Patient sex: F
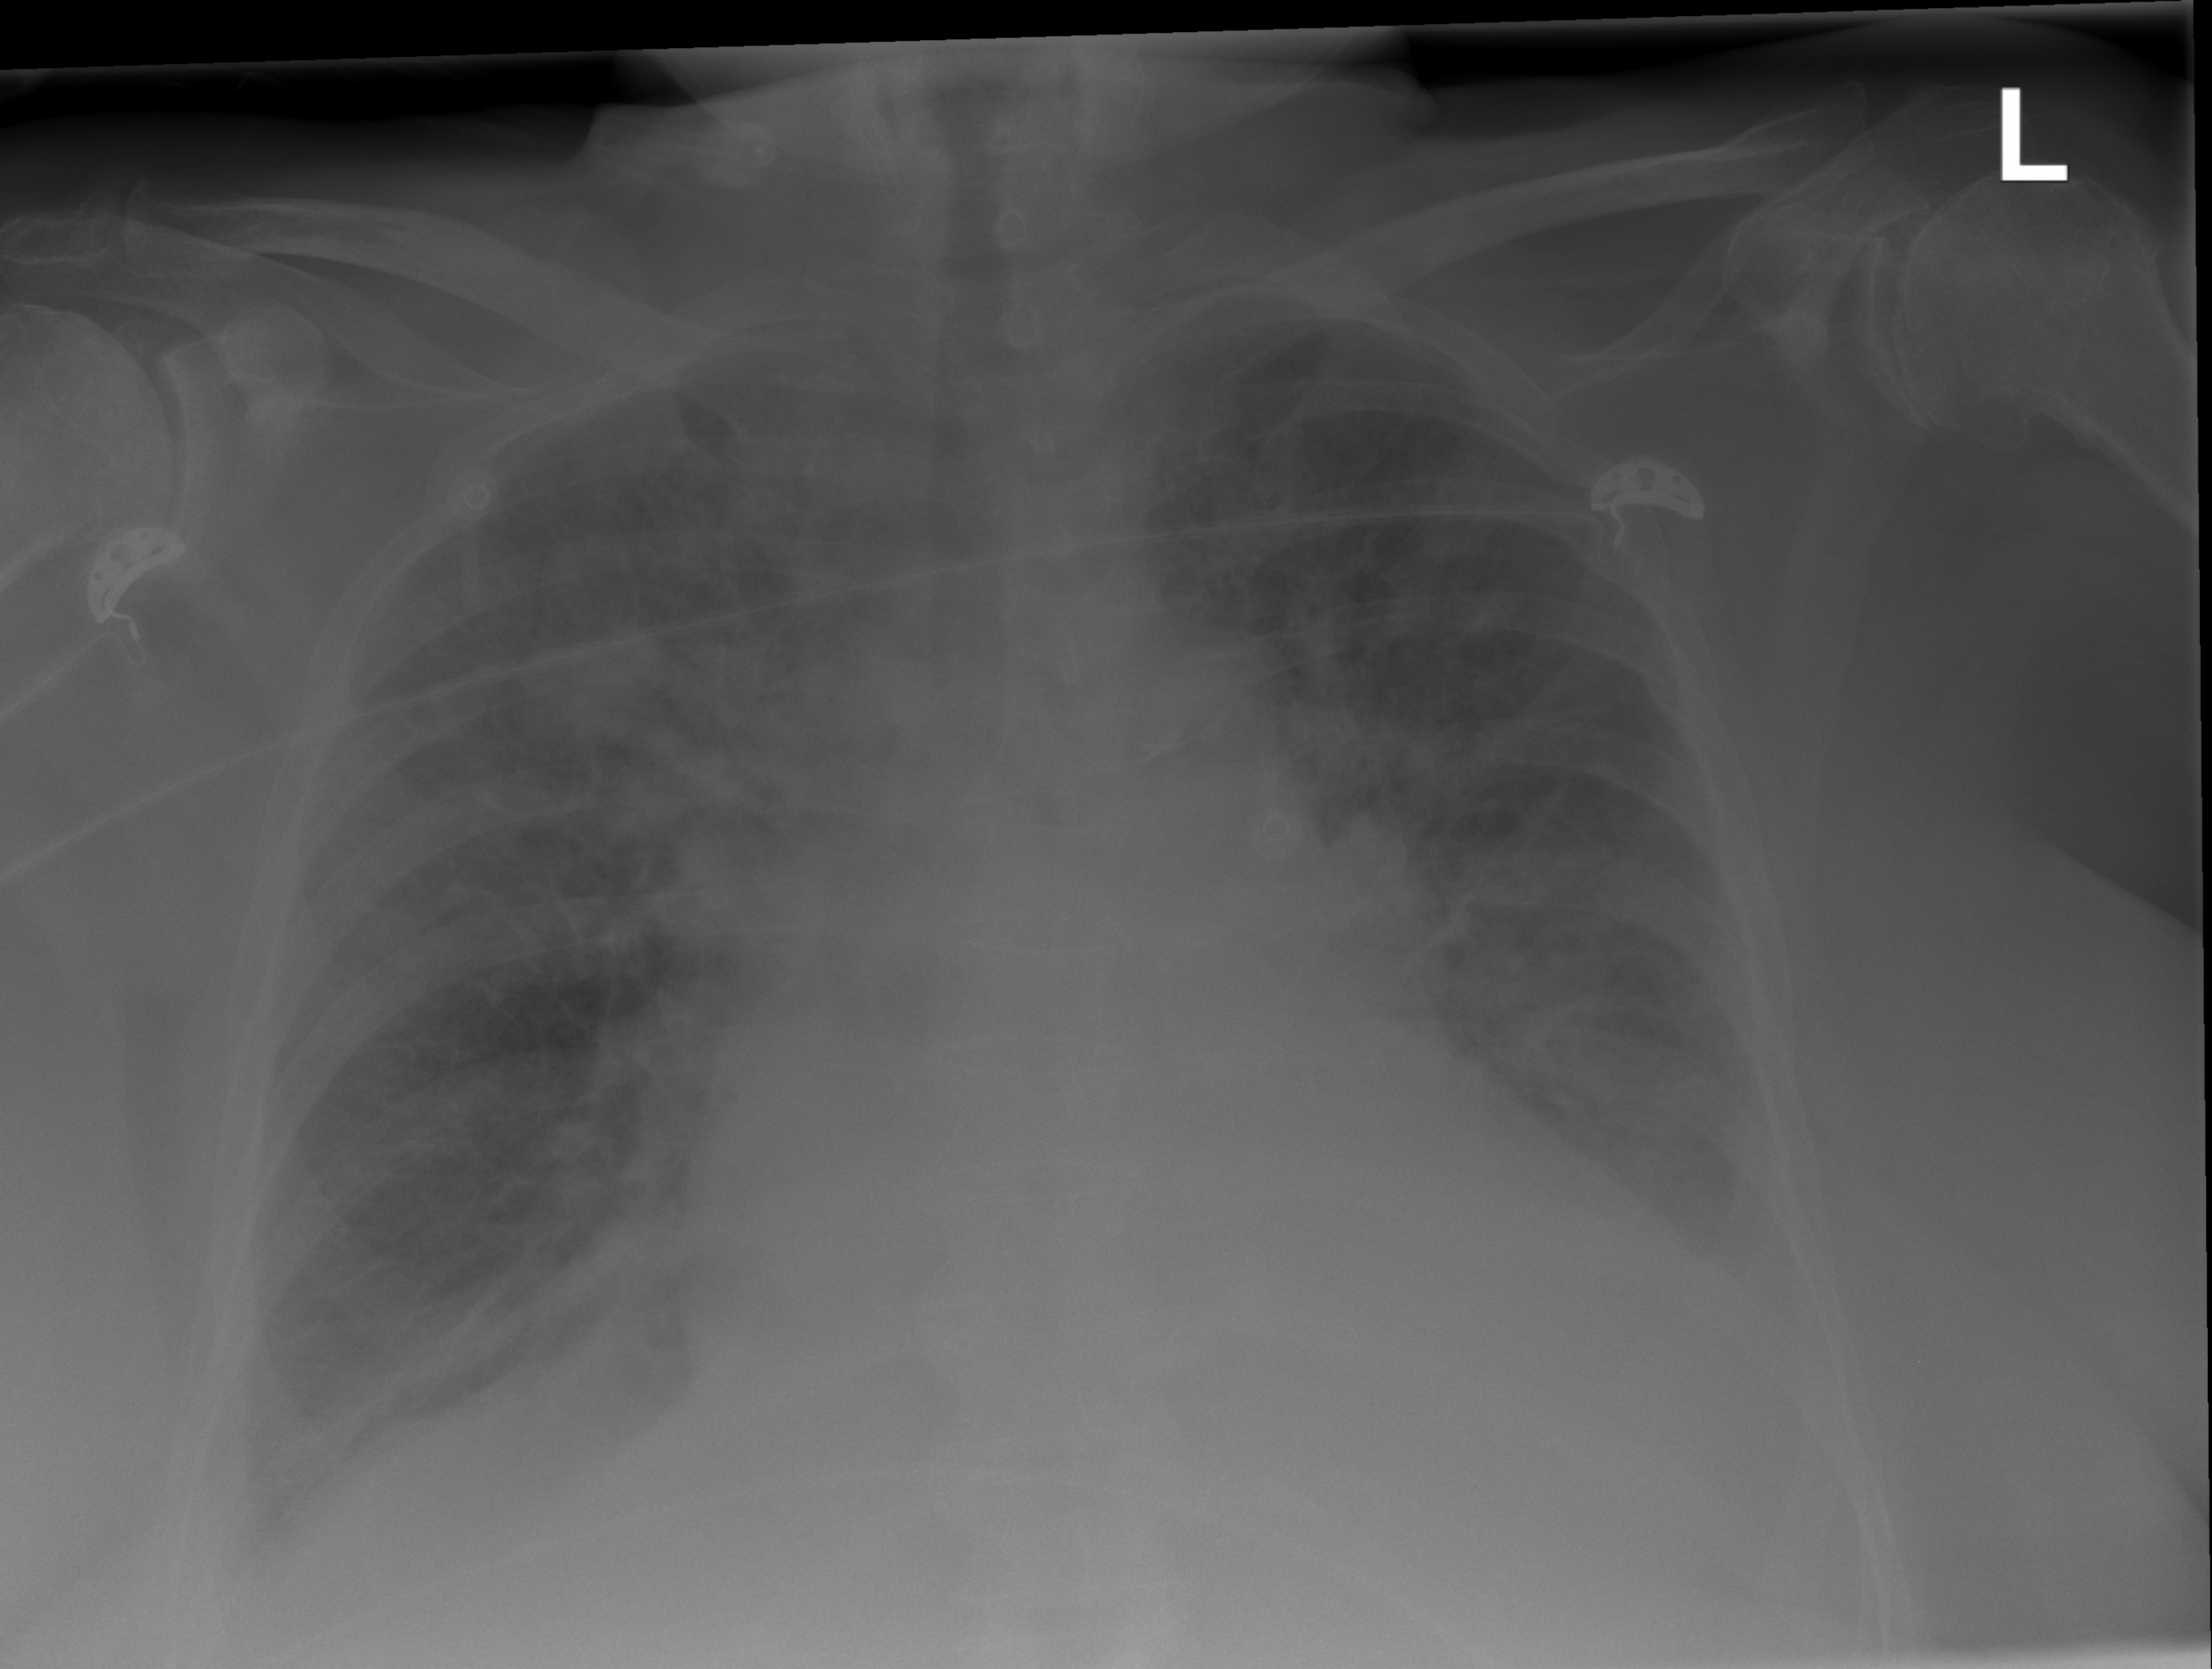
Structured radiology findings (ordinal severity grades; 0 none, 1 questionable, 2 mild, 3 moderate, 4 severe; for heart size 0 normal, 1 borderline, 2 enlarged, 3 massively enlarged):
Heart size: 2
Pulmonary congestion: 2
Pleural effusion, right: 2
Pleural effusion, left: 2
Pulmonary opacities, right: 0
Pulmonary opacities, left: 0
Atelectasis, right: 2
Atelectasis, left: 2